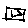
Label: square